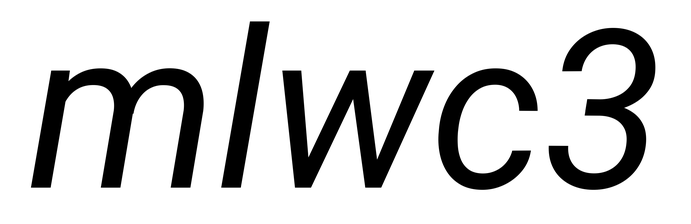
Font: Roboto-Italic_Italic